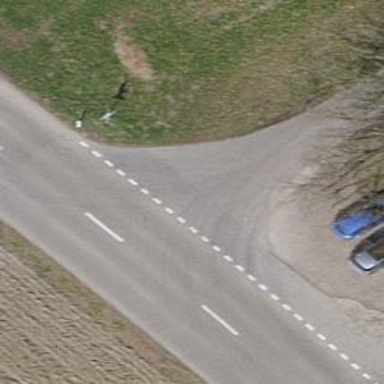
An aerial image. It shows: Tertiary road.